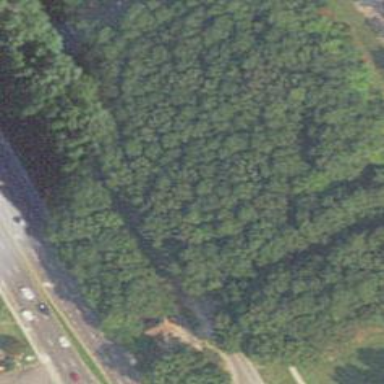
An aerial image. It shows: Beautiful woodland area.